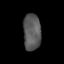
Tissue: lung
Cell type: T cells
Senescence score: 0.2383
Nuclear area (px): 629
Mean DAPI intensity: 89.841